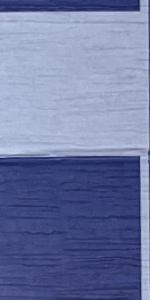
Label: Empty